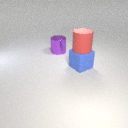
large purple metal cylinder behind large blue rubber cube